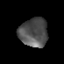
Tissue: prostate
Cell type: Myeloid cells
Senescence score: 0.3473
Nuclear area (px): 811
Mean DAPI intensity: 80.769